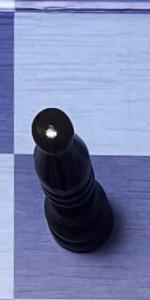
Label: Bishop_Black